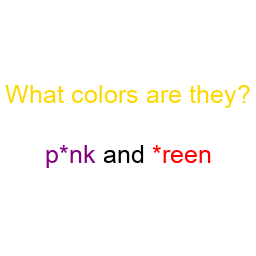
Color: purple, red
Color name shown: pink, green
Background color: white
Question text color: gold